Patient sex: F
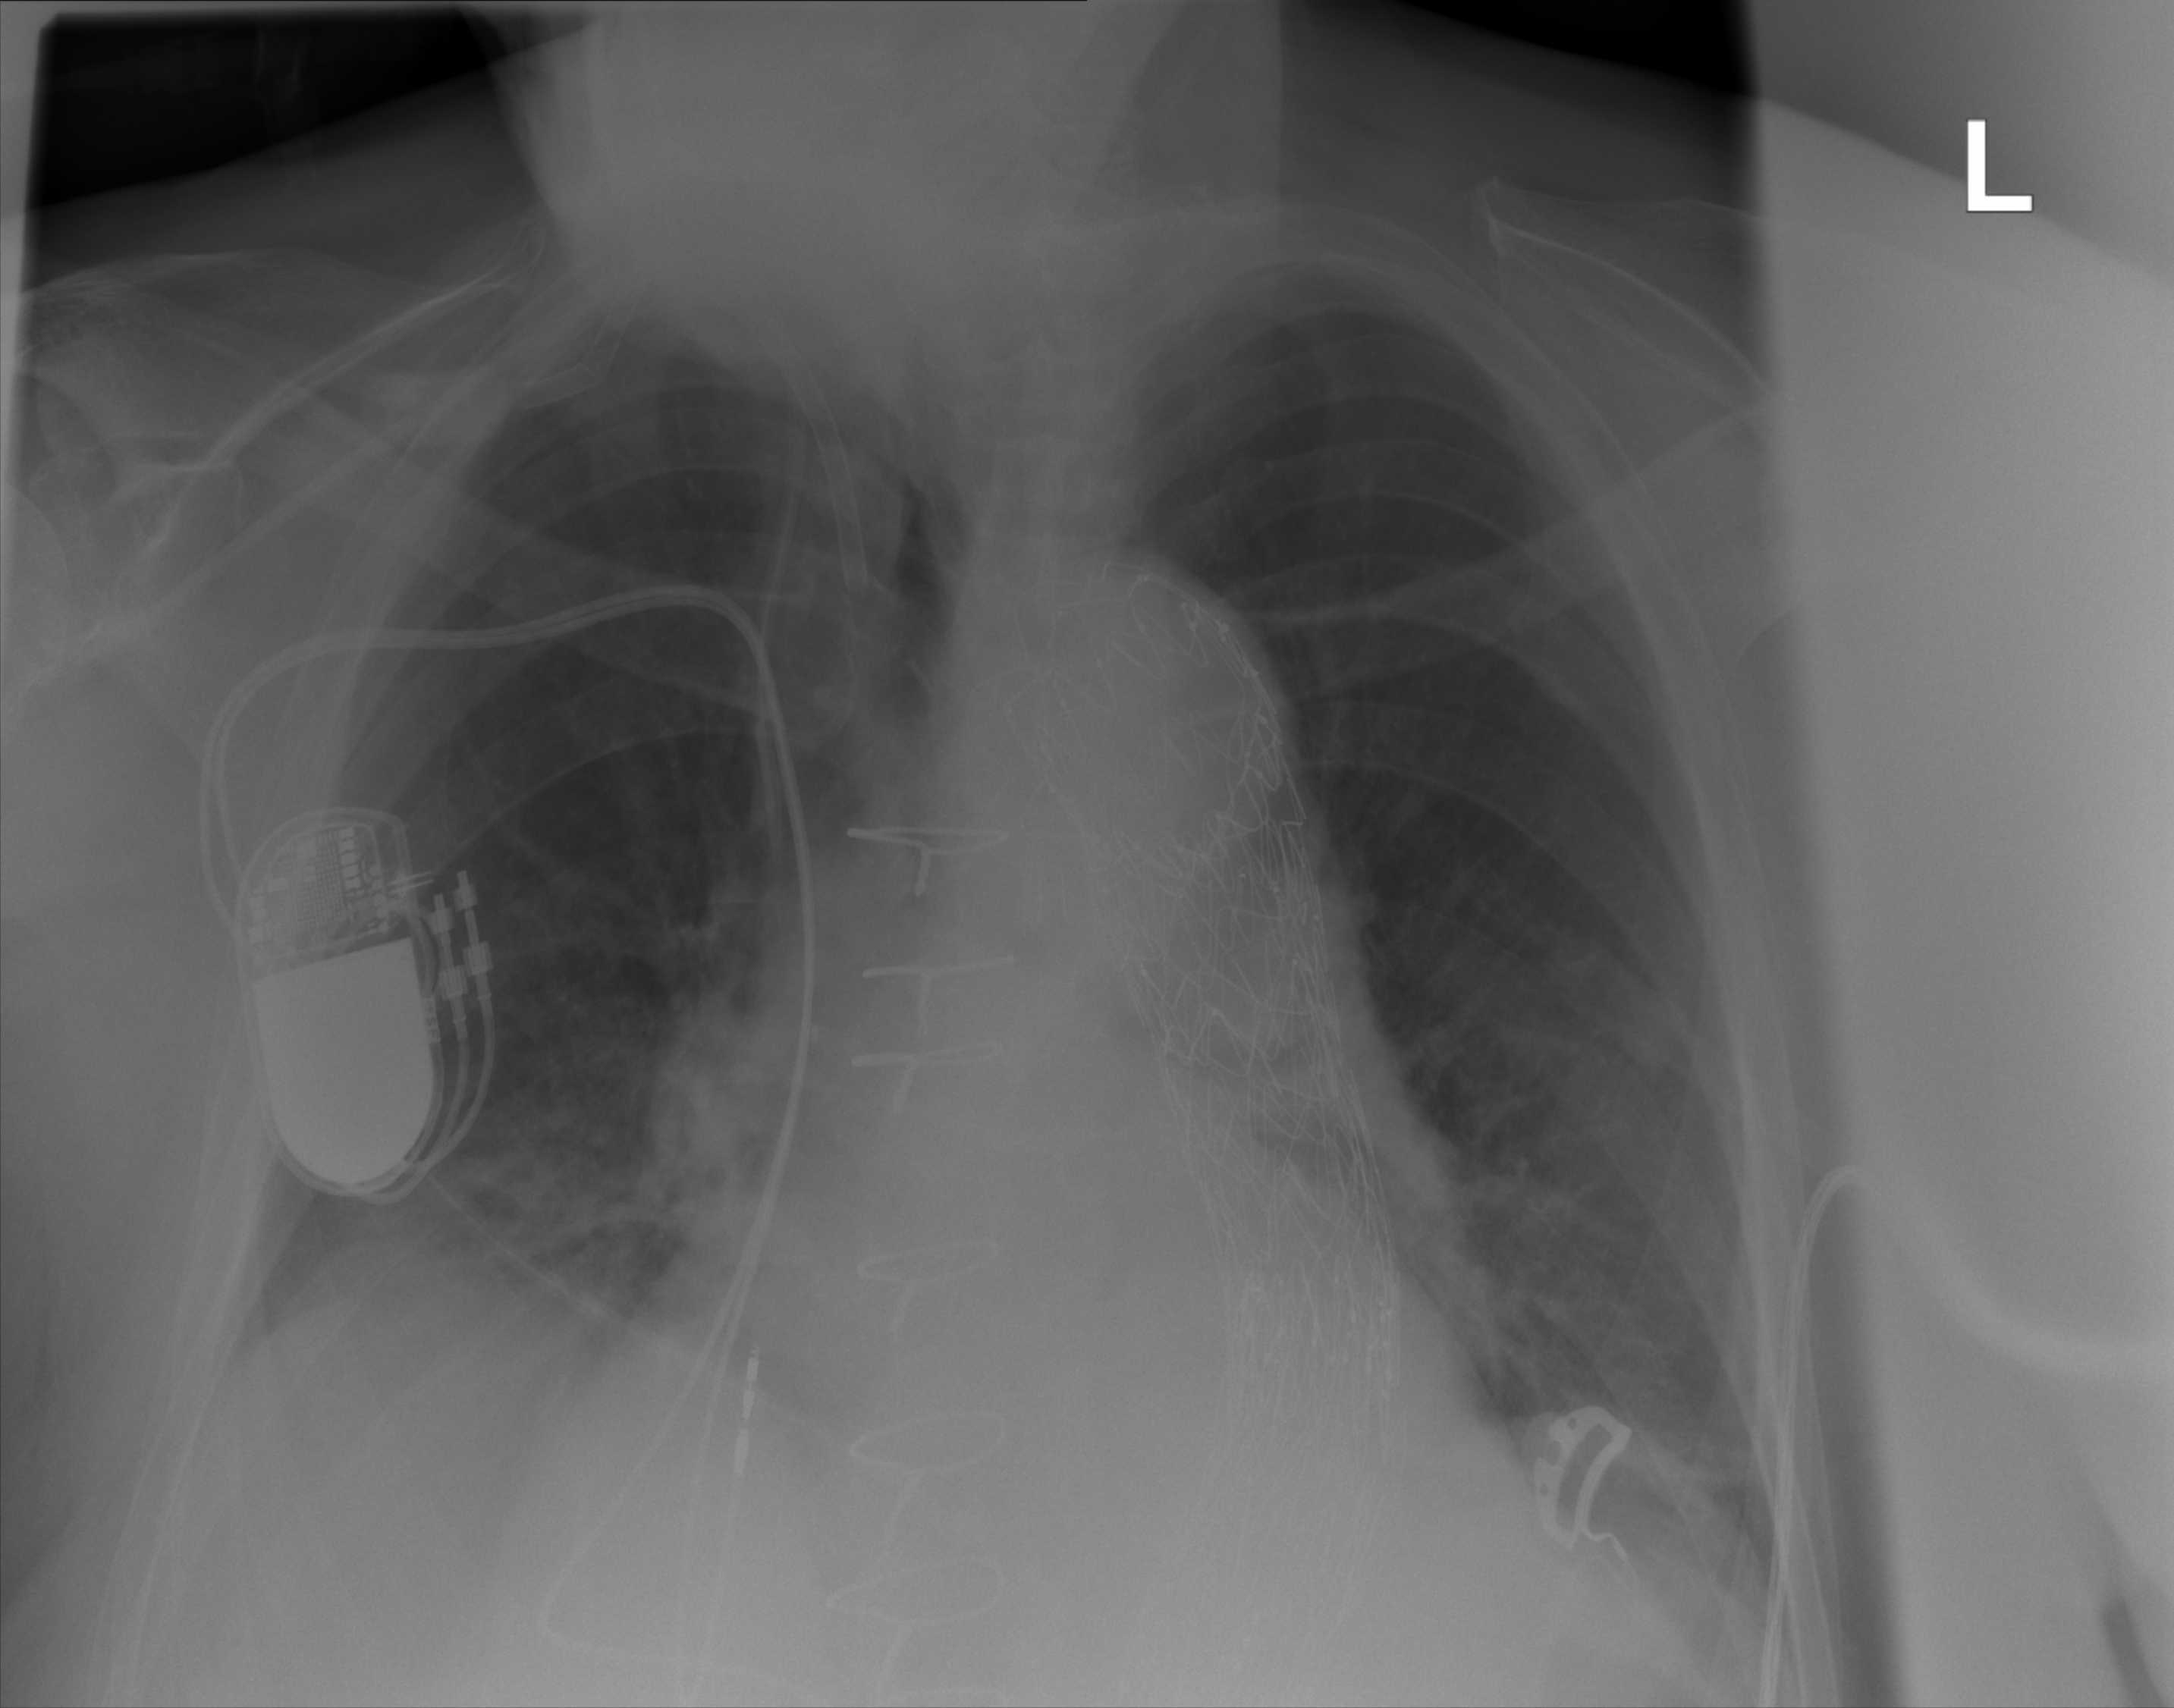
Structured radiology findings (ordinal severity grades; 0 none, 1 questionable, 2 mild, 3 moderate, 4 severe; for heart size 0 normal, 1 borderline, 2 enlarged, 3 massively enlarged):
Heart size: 2
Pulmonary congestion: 2
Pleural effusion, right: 0
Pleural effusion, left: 0
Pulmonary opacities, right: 0
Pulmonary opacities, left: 0
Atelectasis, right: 2
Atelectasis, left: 2